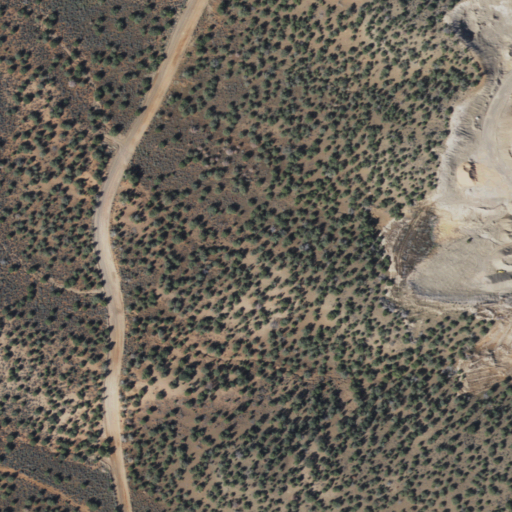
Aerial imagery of mountain in Arizona named Little Cedar Knoll containing evergreen forest and shrub